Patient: sex M, age 58
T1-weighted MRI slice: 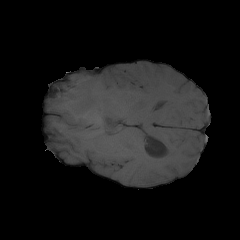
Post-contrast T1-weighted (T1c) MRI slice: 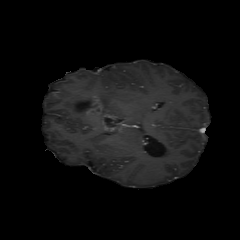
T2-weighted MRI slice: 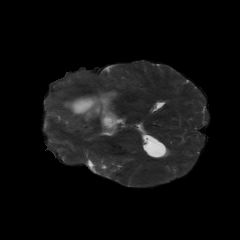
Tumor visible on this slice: yes
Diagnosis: Astrocytoma, IDH-mutant
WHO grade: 4